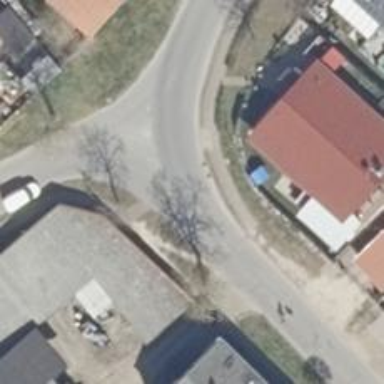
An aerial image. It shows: Residential road with asphalt surface and sidewalk on the left.